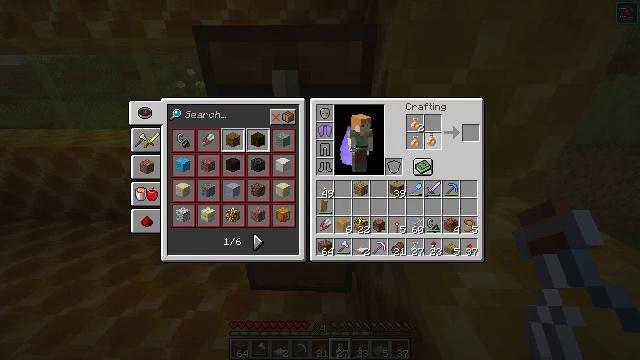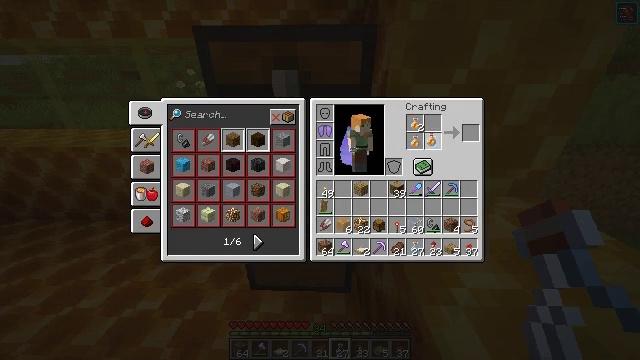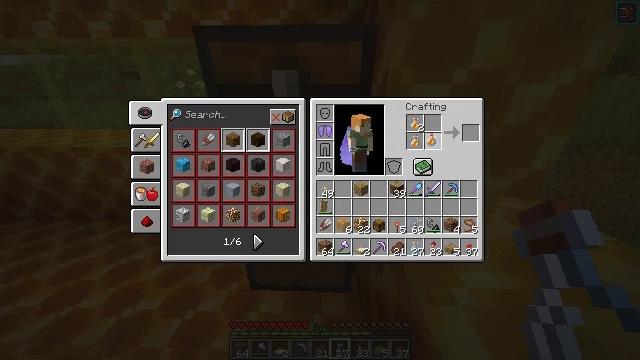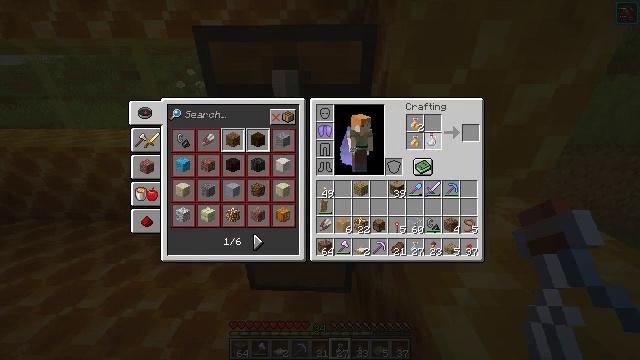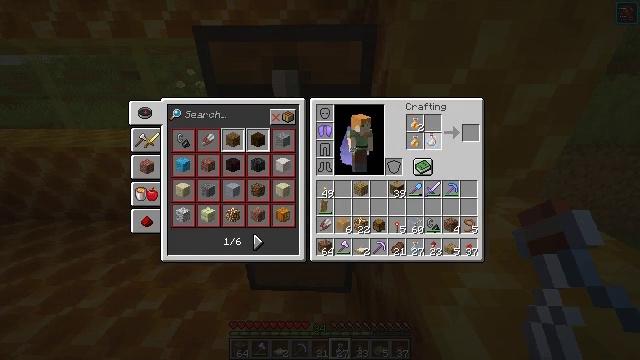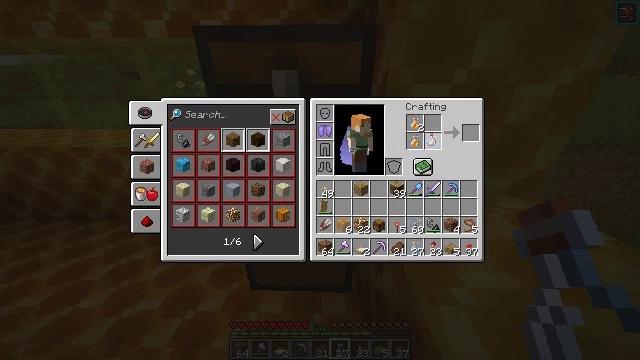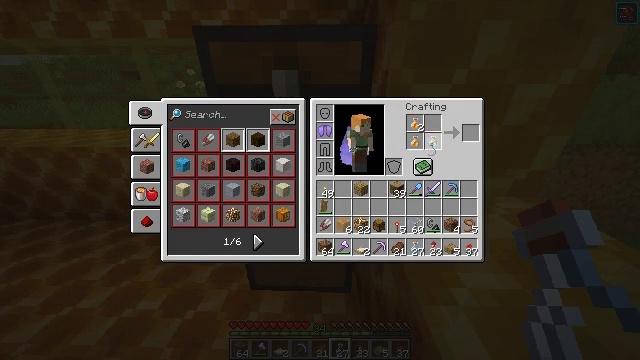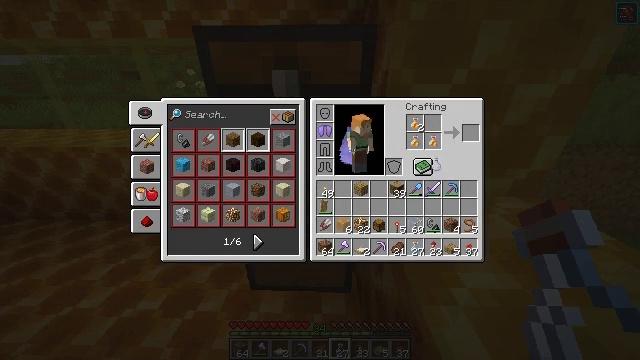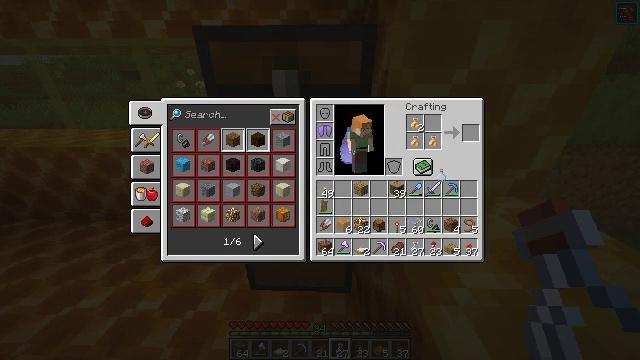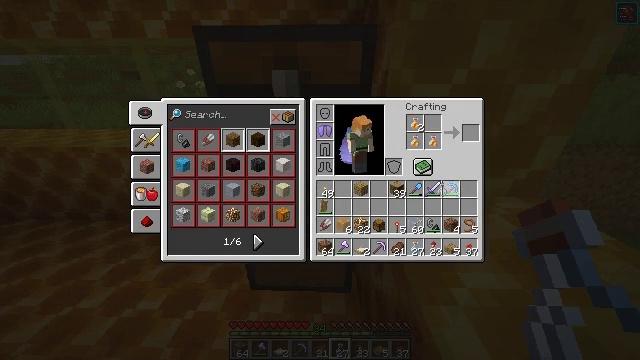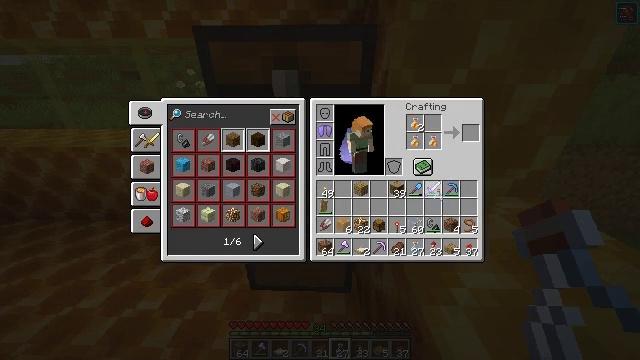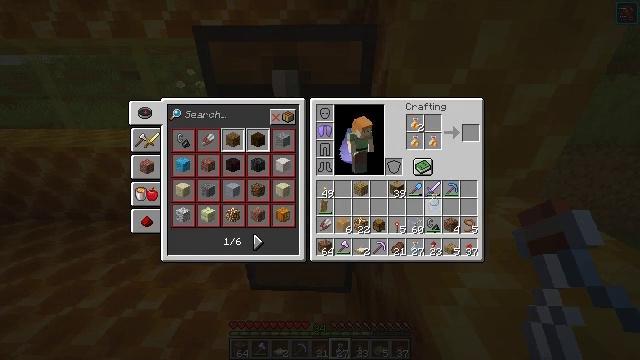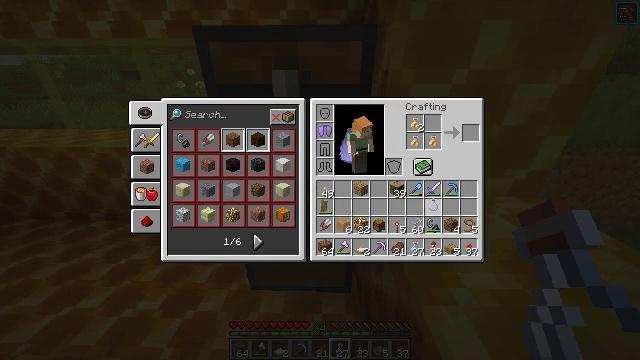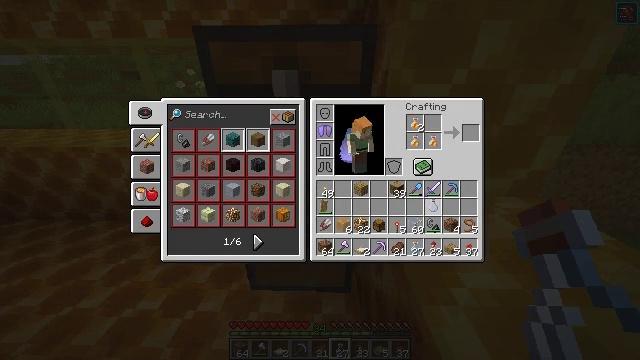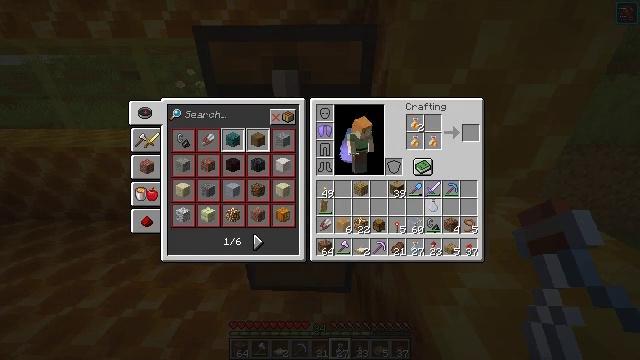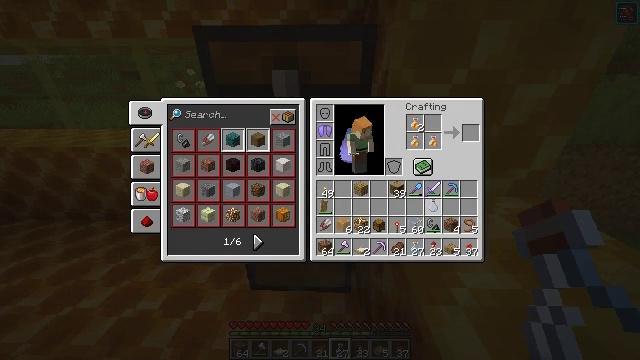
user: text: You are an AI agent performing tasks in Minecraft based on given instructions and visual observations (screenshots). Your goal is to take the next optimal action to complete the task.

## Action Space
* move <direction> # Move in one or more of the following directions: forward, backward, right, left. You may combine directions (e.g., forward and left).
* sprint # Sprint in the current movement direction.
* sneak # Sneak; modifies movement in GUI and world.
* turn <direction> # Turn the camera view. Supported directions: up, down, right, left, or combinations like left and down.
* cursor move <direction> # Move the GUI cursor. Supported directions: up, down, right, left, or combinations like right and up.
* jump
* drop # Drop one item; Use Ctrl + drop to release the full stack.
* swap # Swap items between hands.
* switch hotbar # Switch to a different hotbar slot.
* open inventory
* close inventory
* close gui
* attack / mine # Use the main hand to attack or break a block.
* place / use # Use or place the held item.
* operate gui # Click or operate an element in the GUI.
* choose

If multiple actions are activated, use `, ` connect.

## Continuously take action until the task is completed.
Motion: motion action
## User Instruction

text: Craft a honey block.
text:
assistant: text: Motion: operate gui
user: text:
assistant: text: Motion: operate gui
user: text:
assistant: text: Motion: no_op
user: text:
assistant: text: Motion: no_op
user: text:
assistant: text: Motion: no_op
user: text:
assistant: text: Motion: cursor move down
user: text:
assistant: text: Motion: cursor move down
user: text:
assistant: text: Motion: cursor move down
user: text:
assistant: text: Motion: cursor move down
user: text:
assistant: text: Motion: no_op
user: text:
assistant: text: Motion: no_op
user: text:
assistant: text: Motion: no_op
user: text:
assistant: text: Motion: no_op
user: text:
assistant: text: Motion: operate gui
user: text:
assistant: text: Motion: operate gui
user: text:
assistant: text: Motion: no_op
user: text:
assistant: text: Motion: no_op
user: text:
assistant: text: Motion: cursor move up
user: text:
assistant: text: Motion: cursor move left and up
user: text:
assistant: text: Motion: cursor move up
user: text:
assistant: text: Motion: no_op
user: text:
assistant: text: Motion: cursor move up
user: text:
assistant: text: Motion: choose
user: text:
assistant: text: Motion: choose
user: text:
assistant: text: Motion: cursor move right
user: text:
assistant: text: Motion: no_op
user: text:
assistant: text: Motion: no_op
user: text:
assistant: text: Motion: operate gui
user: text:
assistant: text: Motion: operate gui
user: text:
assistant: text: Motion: no_op